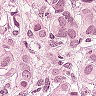
Metastatic tissue present: yes